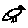
Label: bird